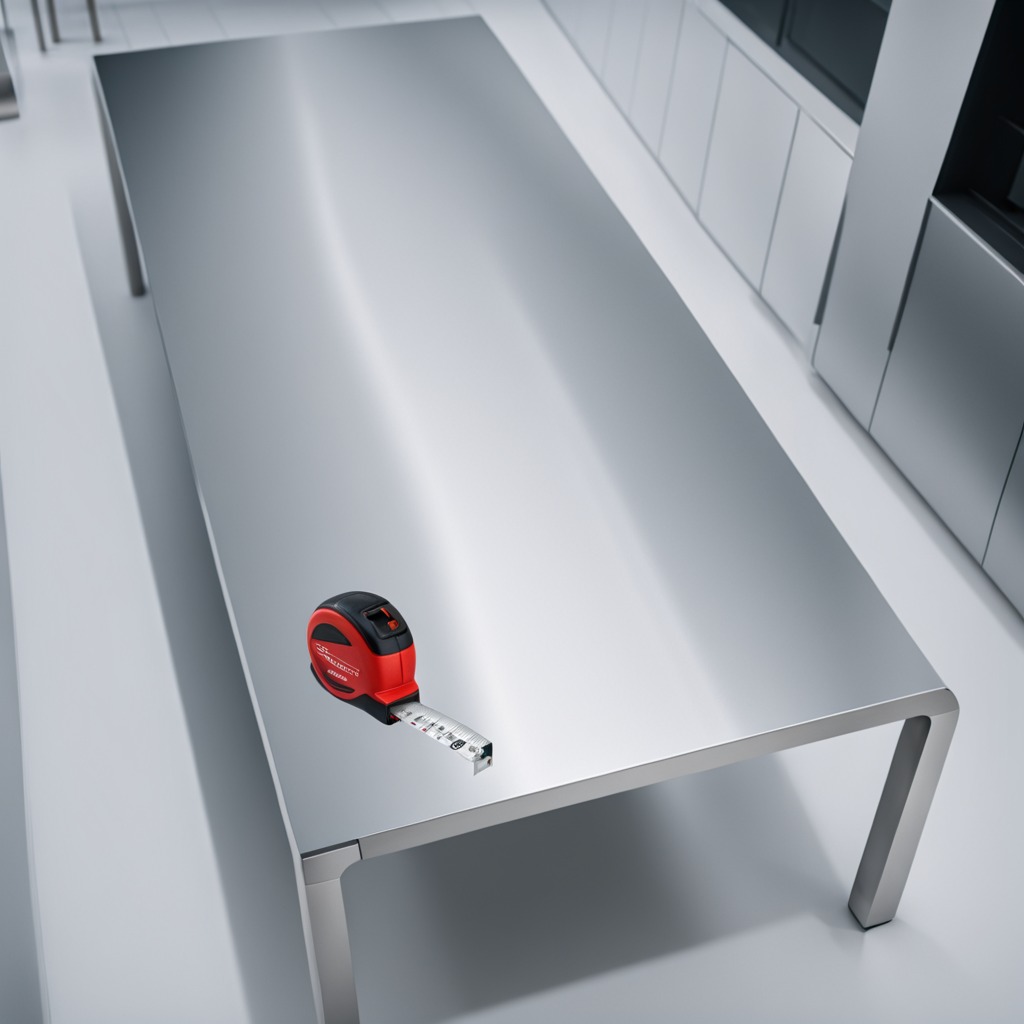
A measuring tape lies on the stainless steel table in a high-end prototyping lab.